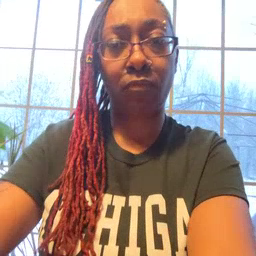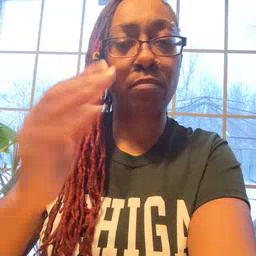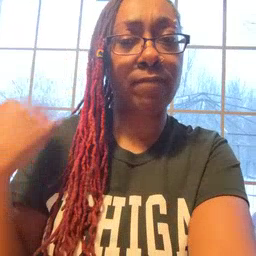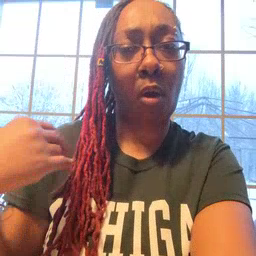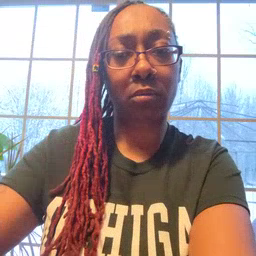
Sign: before